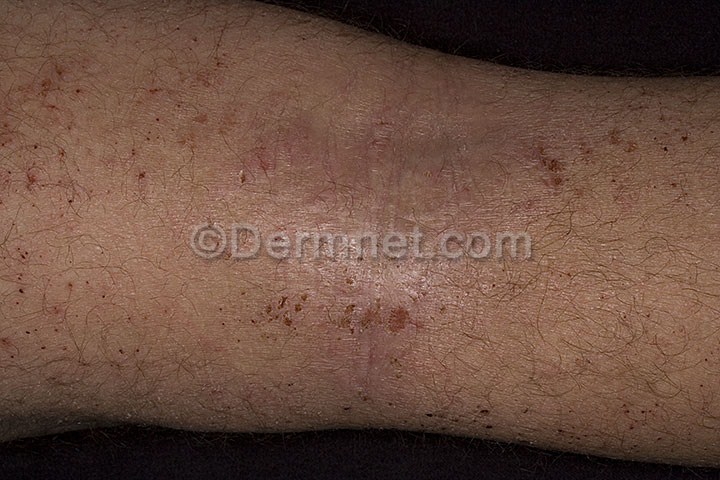
Disease: Atopic Dermatitis Photos